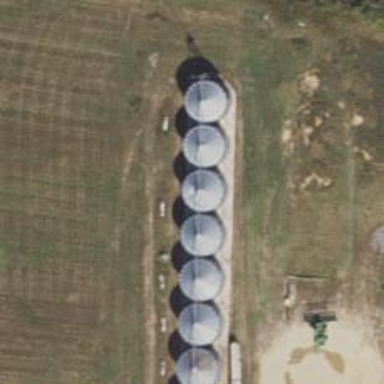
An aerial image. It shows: Silo.